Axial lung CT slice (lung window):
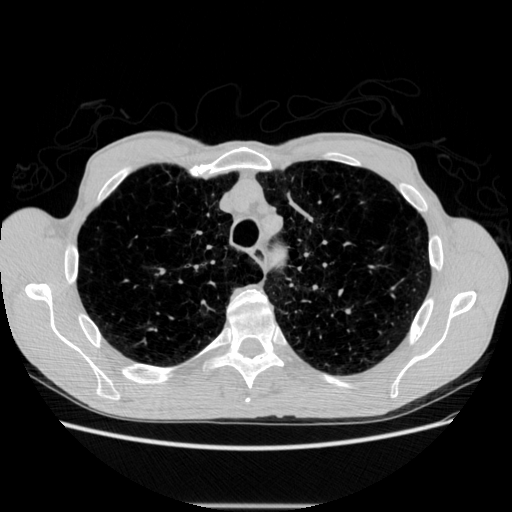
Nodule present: no